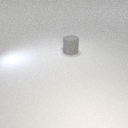
large gray rubber cylinder